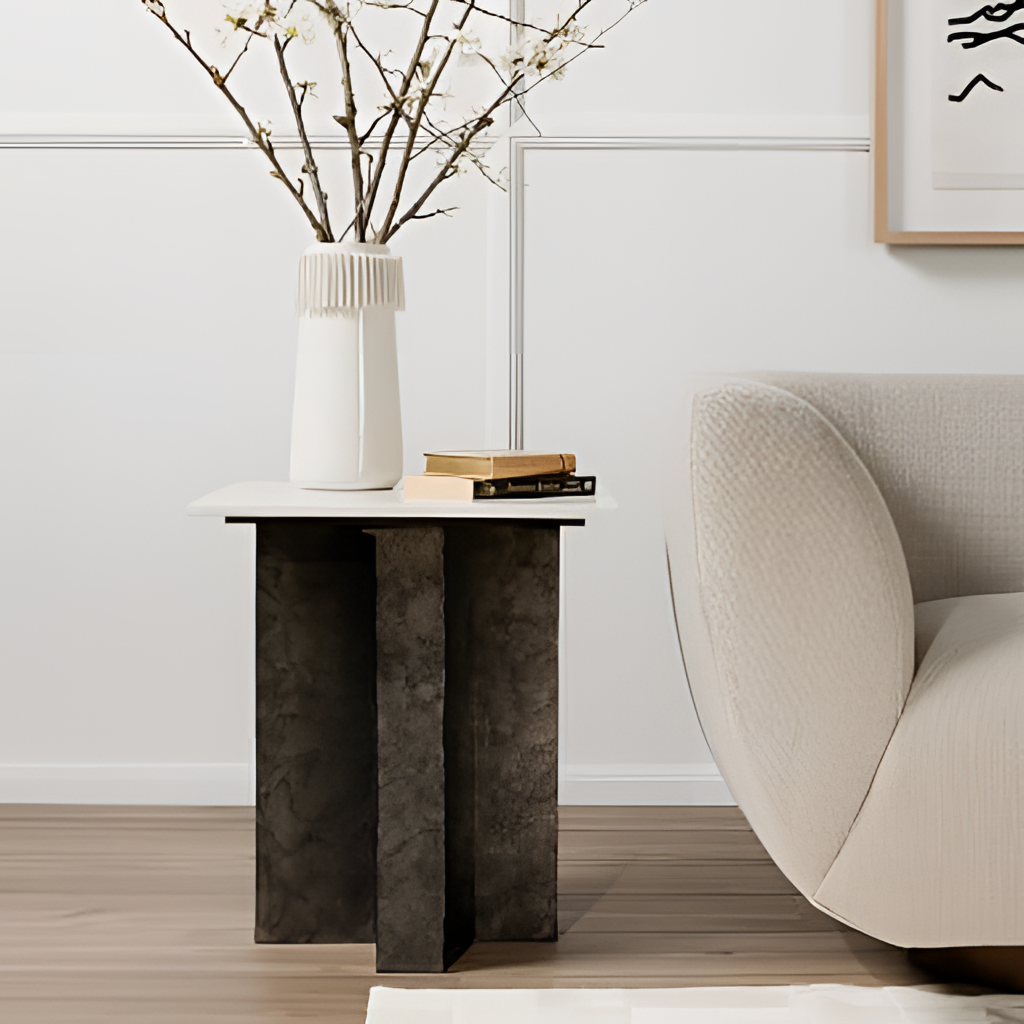
off-white fabric curved armchair, living room, paint wallpaper, with solid pattern, wood flooring, with plank pattern, contemporary